Aerial crown-view tile of a tropical tree (Barro Colorado Island, Panama), acquired 20250512:
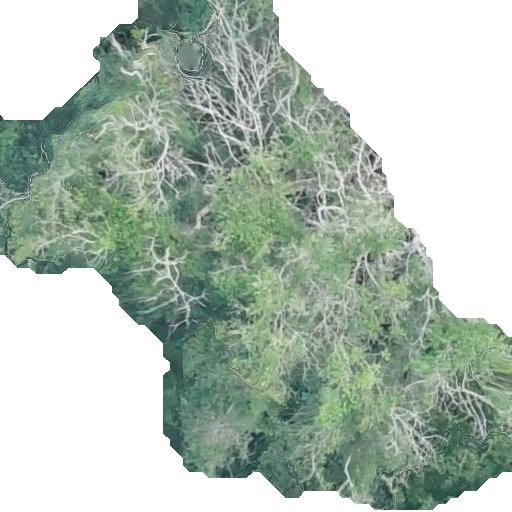
Species: Dipteryx oleifera
GBIF accepted scientific name: Dipteryx oleifera
Crown area: 251.089 m²